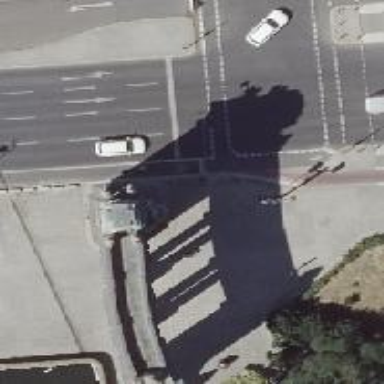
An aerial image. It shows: Historical memorial featuring statue.